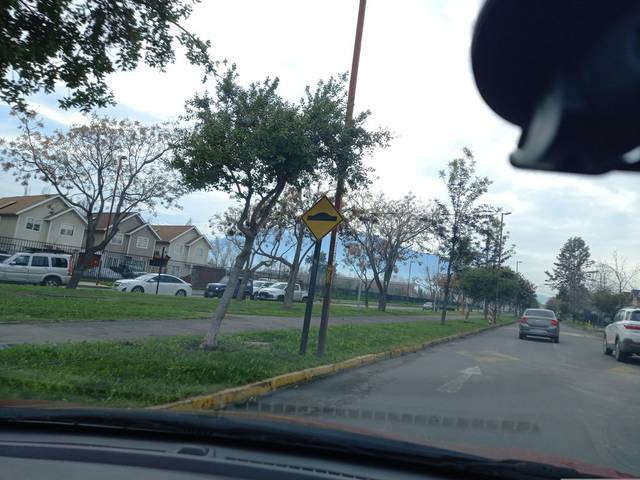
Region: Chile
Coordinates: -33.596, -70.585